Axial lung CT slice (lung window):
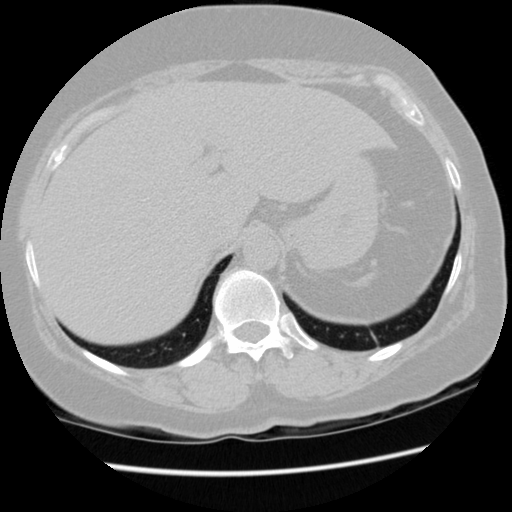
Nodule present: no